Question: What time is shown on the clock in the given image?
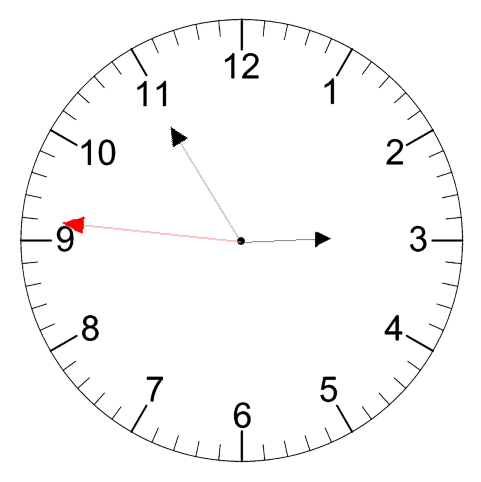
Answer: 02:54:46